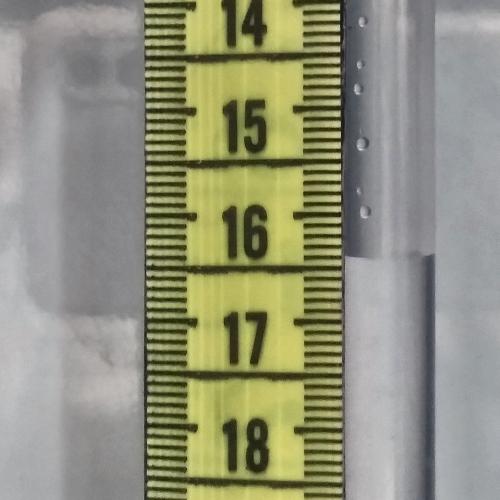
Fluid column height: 16.4 cm